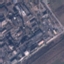
Label: Industrial